Question: I'd like to add extra spacing on the sides and between tabs on the tab widget, but padding and margins dont seem to make any difference. I also played with setting the divider, tab strip left and right drawables, which didn't seem to make any difference either.
Trying to make the tabs look like this:

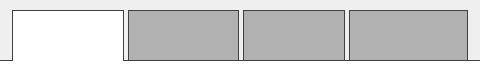
Answer: You need to set the divider between the Tab widgets. Take a look at <URL>